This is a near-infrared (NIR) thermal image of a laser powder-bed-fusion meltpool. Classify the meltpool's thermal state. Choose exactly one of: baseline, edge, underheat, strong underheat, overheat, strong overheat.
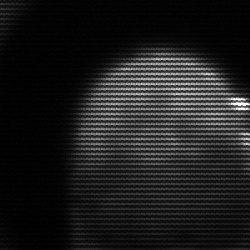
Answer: edge